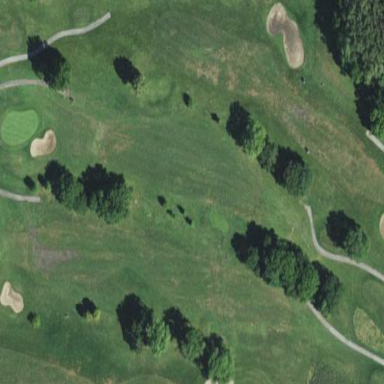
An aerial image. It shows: Well-maintained grassy area designated as golf fairway. It is part of golf sport facility.